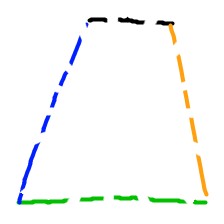
Shape: trapezoid